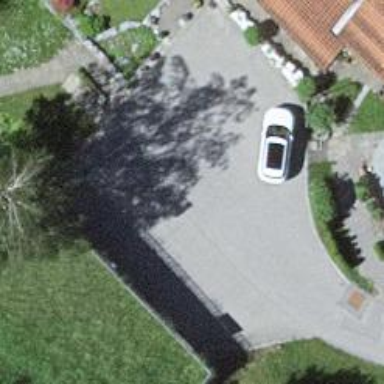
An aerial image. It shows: Turning circle on the road.